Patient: sex F, age 58
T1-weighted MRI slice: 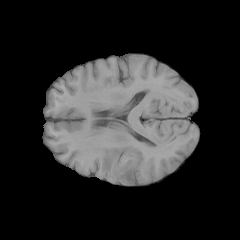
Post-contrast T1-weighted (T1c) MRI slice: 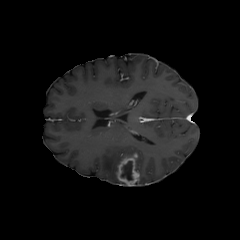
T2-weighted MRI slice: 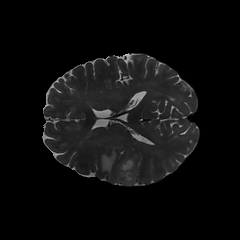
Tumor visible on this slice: yes
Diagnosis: Glioblastoma, IDH-wildtype
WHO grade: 4